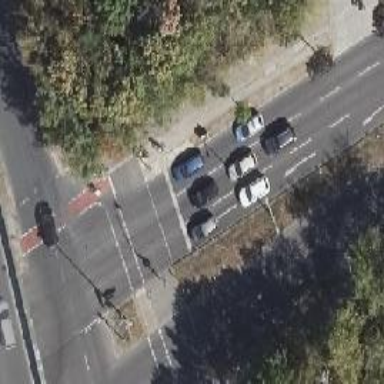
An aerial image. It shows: Footway crossing equipped with traffic signals and central island.